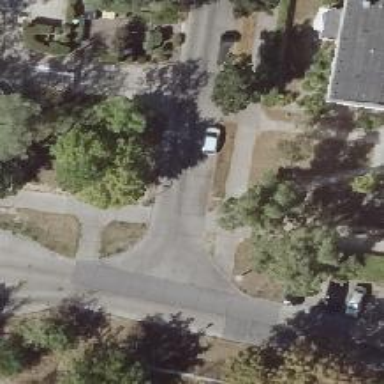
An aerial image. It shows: Unmarked road crossing.